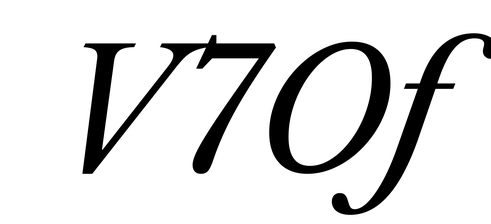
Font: LibreCaslonText-Italic_Italic